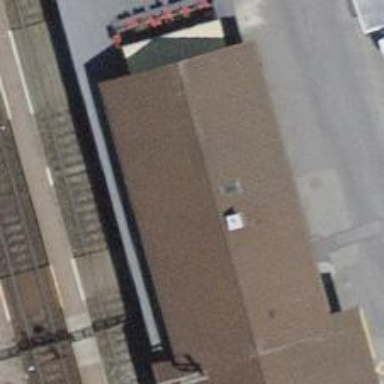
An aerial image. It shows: Railway station.